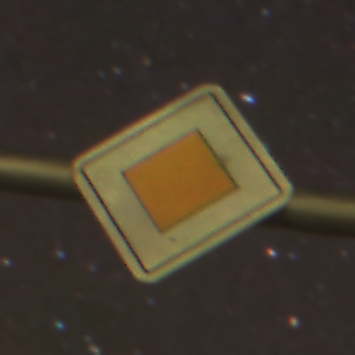
Verkehrszeichen: Vorfahrtsstrasse
Umgebung: Outdoor, Suburban
Tageszeit: Night
Wetter: Clear
Licht: Artificial
Jahreszeit: NotSpecified
Kontrast: HighContrast